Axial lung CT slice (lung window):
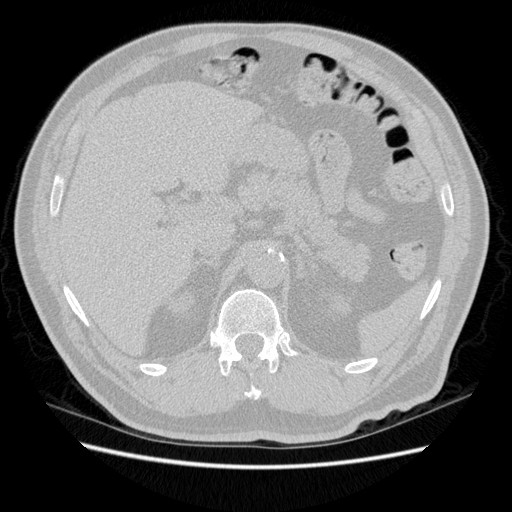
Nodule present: no